Aerial crown-view tile of a tropical tree (Barro Colorado Island, Panama), acquired 20250217:
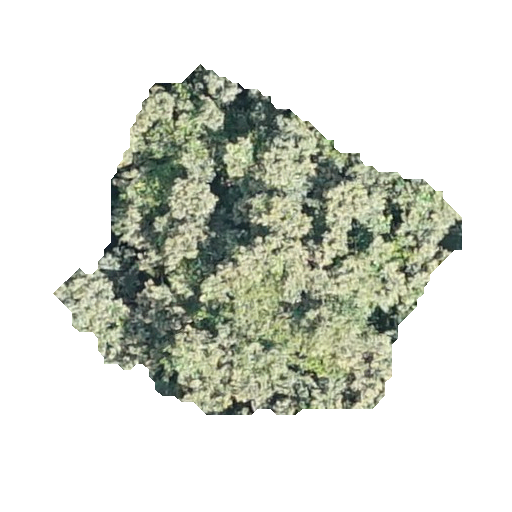
Species: Luehea seemannii
GBIF accepted scientific name: Luehea seemannii
Crown area: 131.742 m²